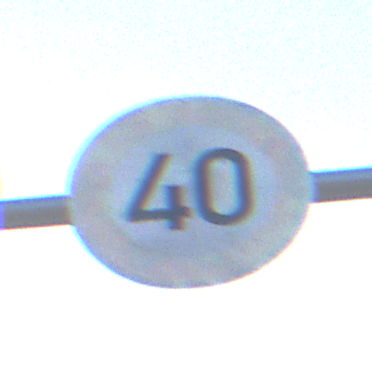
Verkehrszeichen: Geschwindigkeit40
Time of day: SunriseSunset
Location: Outdoor (Suburban)
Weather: PartlyCloudy
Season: Winter
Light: Natural